Interaction volume radius: 10 \u00c5
Interaction volume height: 10 \u00c5
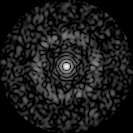
Disorder parameter: 0.8362